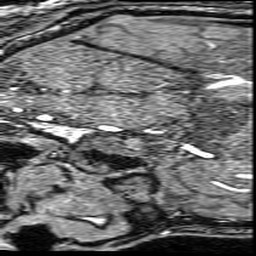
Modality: angio
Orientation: sagittal
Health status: ill
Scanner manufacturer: philips
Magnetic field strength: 3 T
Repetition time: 0.01871 s
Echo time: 0.003482 s